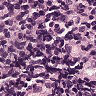
Metastatic tissue present: no